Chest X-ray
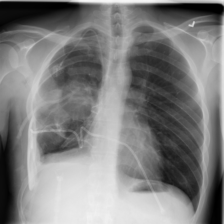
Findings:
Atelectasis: negative
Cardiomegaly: negative
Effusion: negative
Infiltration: negative
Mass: negative
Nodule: negative
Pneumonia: negative
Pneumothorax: positive
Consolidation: negative
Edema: negative
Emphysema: negative
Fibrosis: negative
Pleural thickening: negative
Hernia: negative